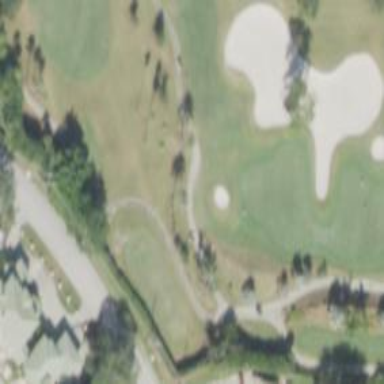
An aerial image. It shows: Sand bunker on golf course.